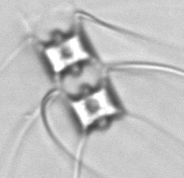
Label: Chaetoceros_didymus